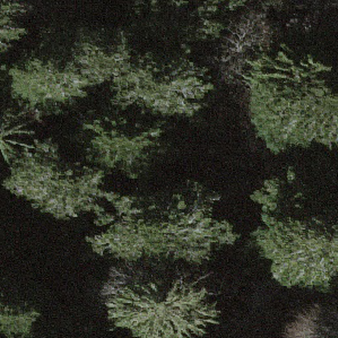
Label: other